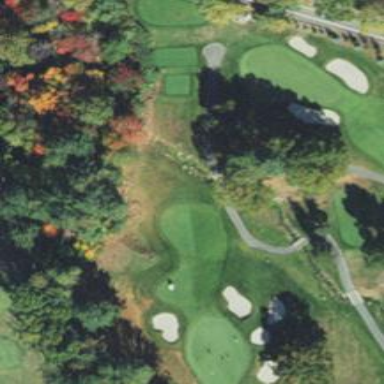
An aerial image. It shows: Path for both road and golf.